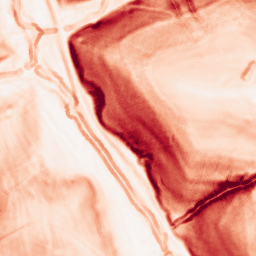
Category: morphological
Decomposition family: morphological_gradient
Decomposition parameters: size: 3
shape: disk
Upsampling method: bicubic
Upsampling parameters: scale: 8
Upsampling scale: 8